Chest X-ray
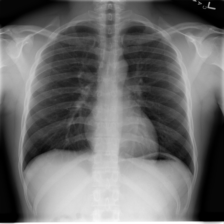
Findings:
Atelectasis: negative
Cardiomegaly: negative
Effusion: negative
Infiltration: negative
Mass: negative
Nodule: negative
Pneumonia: negative
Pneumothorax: negative
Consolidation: negative
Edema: negative
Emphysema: negative
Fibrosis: negative
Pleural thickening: negative
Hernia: negative